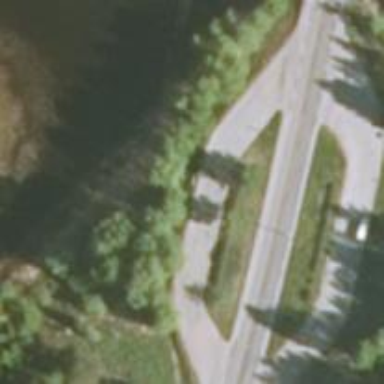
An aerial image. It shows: Rest area on the road.